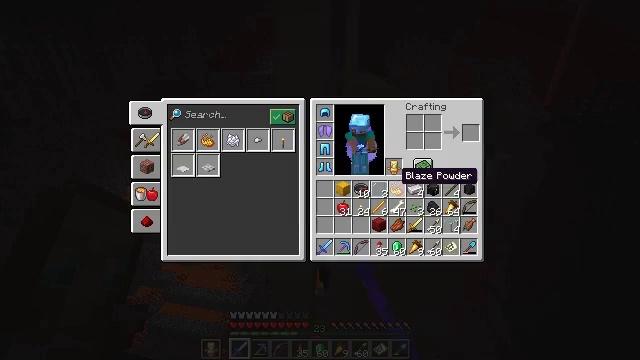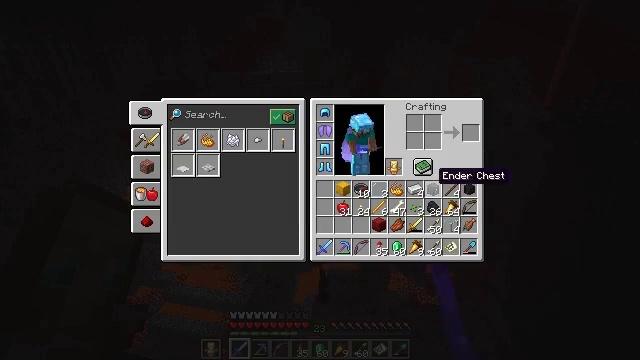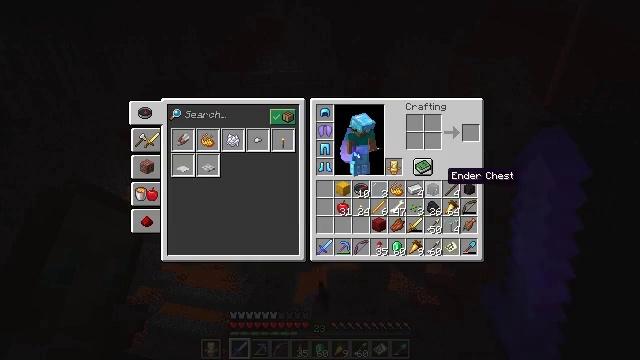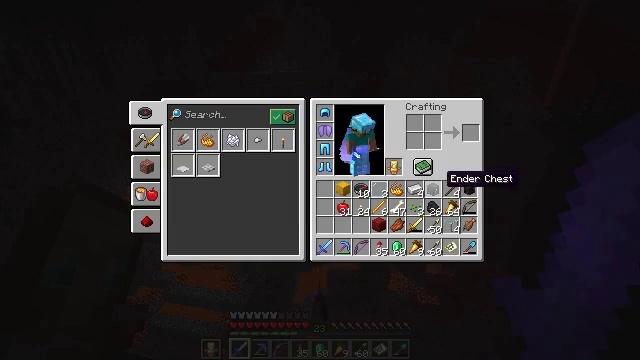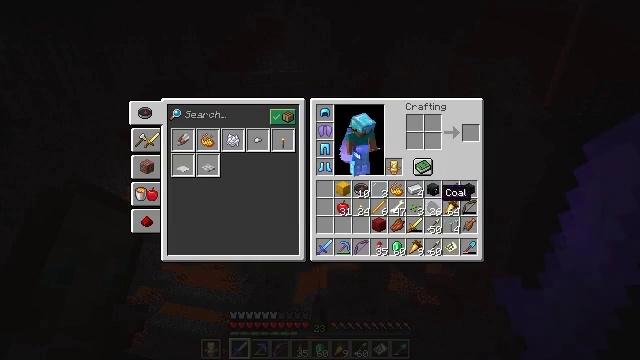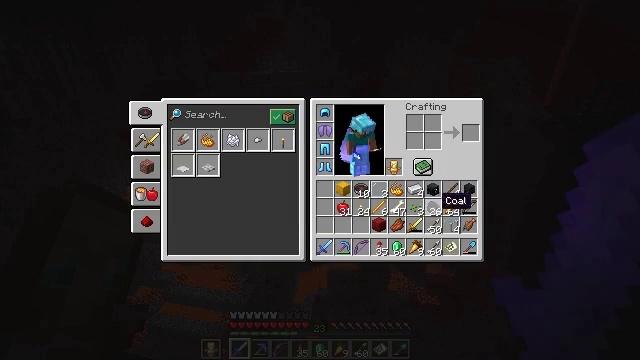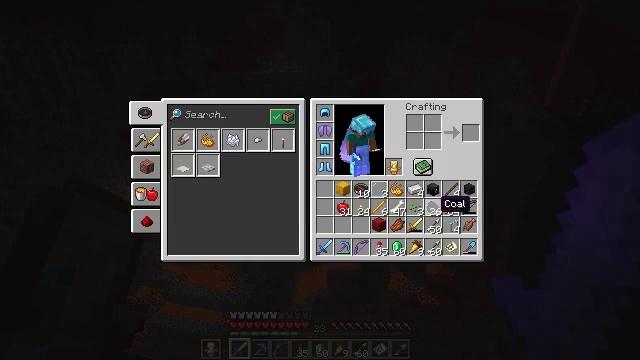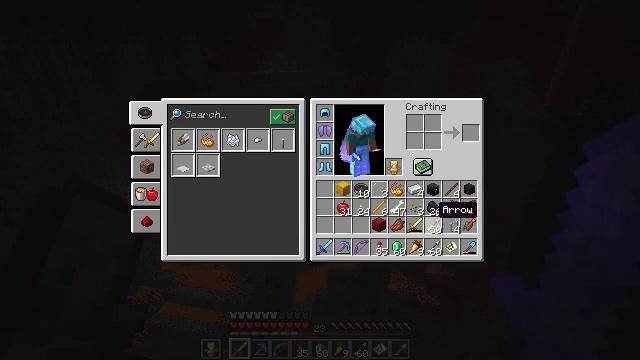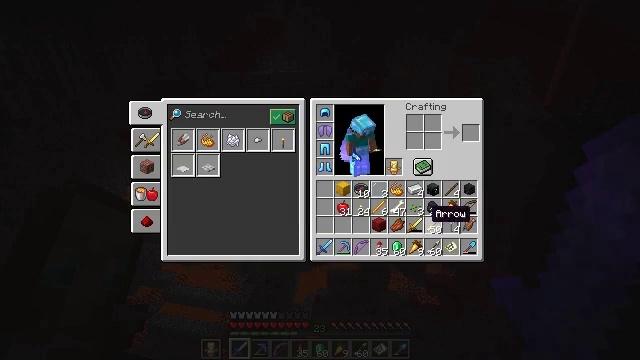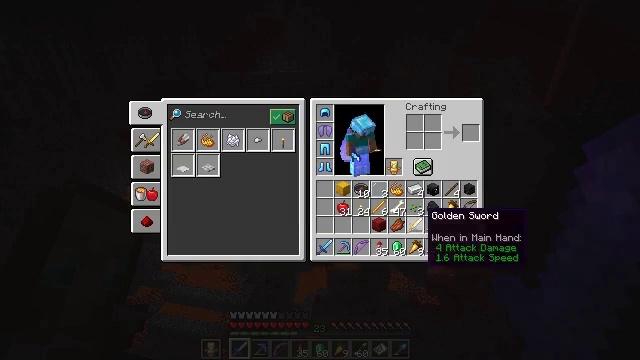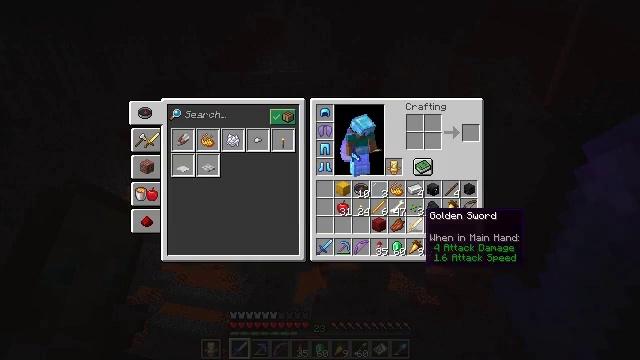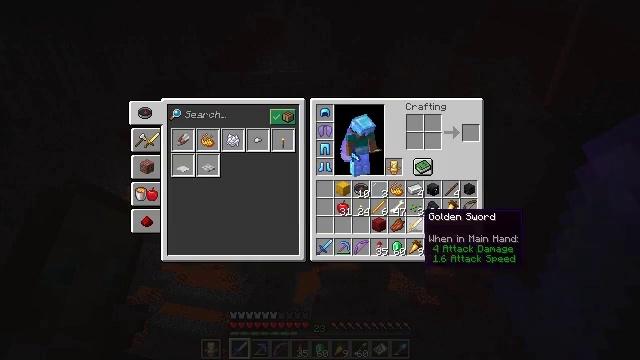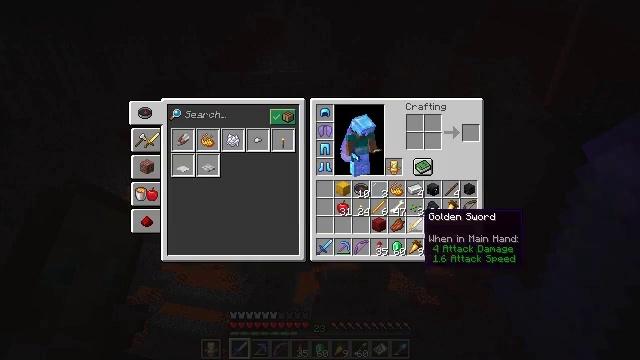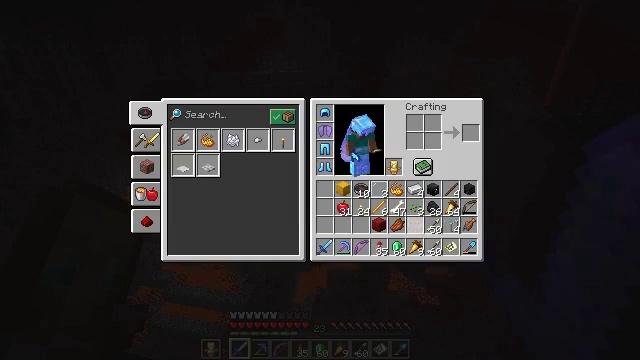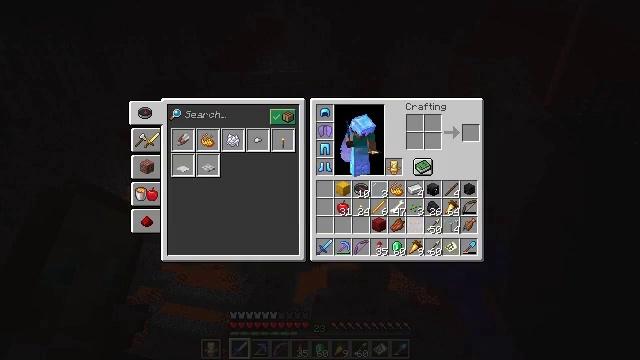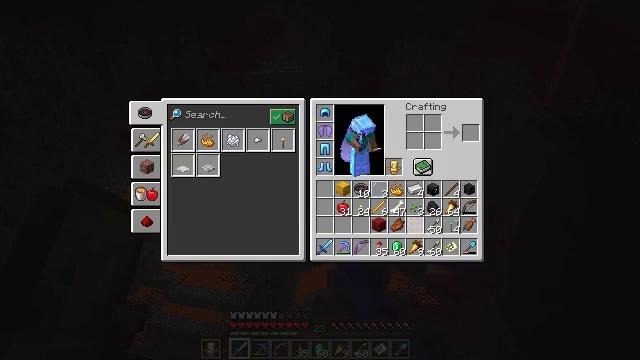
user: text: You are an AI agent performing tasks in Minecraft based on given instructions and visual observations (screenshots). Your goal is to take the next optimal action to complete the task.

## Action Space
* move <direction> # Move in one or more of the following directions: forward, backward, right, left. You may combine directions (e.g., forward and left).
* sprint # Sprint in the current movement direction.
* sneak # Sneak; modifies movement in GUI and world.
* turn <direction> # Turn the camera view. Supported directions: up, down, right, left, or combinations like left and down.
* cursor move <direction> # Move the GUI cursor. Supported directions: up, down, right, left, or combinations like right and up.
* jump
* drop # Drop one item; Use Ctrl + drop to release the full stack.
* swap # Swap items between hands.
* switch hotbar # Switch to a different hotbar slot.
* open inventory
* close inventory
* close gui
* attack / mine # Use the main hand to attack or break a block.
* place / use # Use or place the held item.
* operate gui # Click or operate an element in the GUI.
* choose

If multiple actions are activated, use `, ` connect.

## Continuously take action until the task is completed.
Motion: motion action
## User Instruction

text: Remove a golden sword from the inventory.
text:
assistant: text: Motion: sprint, cursor move right, open gui
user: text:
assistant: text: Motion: sprint, cursor move right
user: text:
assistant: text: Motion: sprint
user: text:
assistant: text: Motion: sprint, cursor move down
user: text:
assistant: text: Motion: sprint, cursor move down
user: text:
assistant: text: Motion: sprint
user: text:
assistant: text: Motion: sprint
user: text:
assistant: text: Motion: sprint
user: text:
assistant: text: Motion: sprint
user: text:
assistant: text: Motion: sprint
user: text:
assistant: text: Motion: sprint
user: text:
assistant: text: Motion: sprint
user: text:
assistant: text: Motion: sprint, drop
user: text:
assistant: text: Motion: sprint, drop
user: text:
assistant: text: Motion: sprint, drop
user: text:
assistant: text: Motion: sprint, cursor move up
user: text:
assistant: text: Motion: sprint, cursor move up
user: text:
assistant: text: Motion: sprint